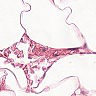
Metastatic tissue present: no